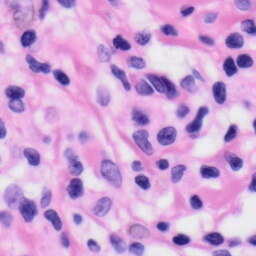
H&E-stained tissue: Skin